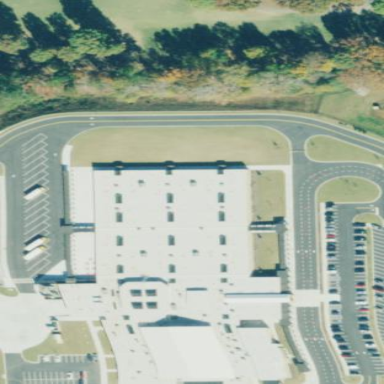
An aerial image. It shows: School building.